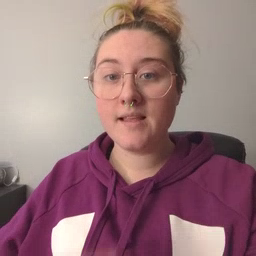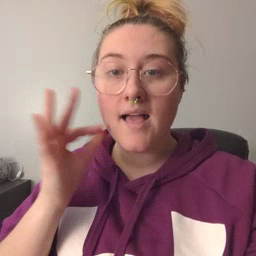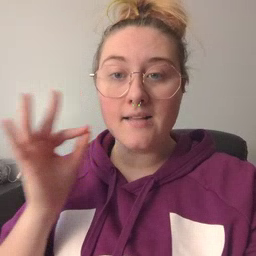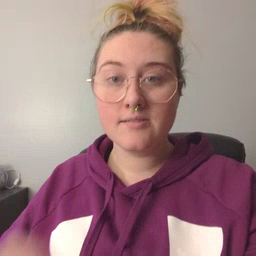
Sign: cat